Question: I have a simple C# GUI which has a button on it. When clicking on the button, a C++ DLL is called and some computations are done inside C++ DLL.
The C# GUI (executable) imports a C++ DLL like this:
'''
class Call_Link_DLL
{
[DllImport(@"Link_DLL.dll", EntryPoint = "OPS_Link_LoadFDD")]
public static extern System.IntPtr OPS_Link_LoadFDD([In,Out,MarshalAs(UnmanagedType.LPStr)] string char_Ptr_octave_bin_dir);
}
SystemIntPtr_ReturnedByDLL = Call_Link_DLL.OPS_Link_LoadFDD(char_Ptr_octave_bin_dir);
'''
Inside C++ DLL I'm allocating a pointer to a class object like this:
'''
FDD*FDD_Ptr_Object=new FDD();
'''
When C++ DLL is done with its calculations, the pointer is de-allocated like this:
'''
delete FDD_Ptr_Object;//de-allocating makes C# executable (GUI) not able to re-execute without having to close GUI!
'''
But the problem is that: when I click on the GUI button for the 1st time, C++ DLL runs and generates results. But for the 2nd time when I click on the GUI button, the program crashes. I have to close GUI and click on GUI button again to re-execute. The confusing point is that when I comment out the de-allocation line ('delete FDD_Ptr_Object;'), the GUI works perfect when I push the GUI button for the 2nd time, 3rd time and so on. I was wondering if anybody ran into such a problem. Thanks.
EDIT: I post all the details here:
The following is a simple GUI developed with C#. It has one button, when clicking on the button a C++ DLL (named Link_DLL.dll) would be called.

The following is the code in C# for importing a C++ DLL named Link_DLL.dll:
'''
using System;
using System.Collections.Generic;
using System.Linq;
using System.Text;
using System.Runtime.InteropServices;
namespace GUI_Call_Link_DLL
{
class Call_Link_DLL
{
[DllImport(@"Link_DLL.dll", EntryPoint = "OPS_Link_LoadFDD")]
public static extern System.IntPtr OPS_Link_LoadFDD([In,Out,MarshalAs(UnmanagedType.LPStr)] string char_Ptr_octave_bin_dir);
[DllImport(@"Link_DLL.dll", EntryPoint = "OPS_Link_RunFDD_getFreqDomainResults")]
public static extern System.IntPtr OPS_Link_RunFDD_getFreqDomainResults([In, Out, MarshalAs(UnmanagedType.LPStr)] string char_Address, [In, Out, MarshalAs(UnmanagedType.I4)]int int_NumChann, [In, Out, MarshalAs(UnmanagedType.I4)]int int_SamplingFreq);
[DllImport(@"Link_DLL.dll", EntryPoint = "OPS_Link_feedFDD_setNaturalFreqSelectedByUser")]
public static extern System.IntPtr OPS_Link_feedFDD_setNaturalFreqSelectedByUser([In, Out, MarshalAs(UnmanagedType.LPStr)]string char_Address_File_naturalFreqSelectedByUser);
[DllImport(@"Link_DLL.dll", EntryPoint = "OPS_Link_RunFDD_getModeShapesResults")]
public static extern System.IntPtr OPS_Link_RunFDD_getModeShapesResults();
[DllImport(@"Link_DLL.dll", EntryPoint = "OPS_Link_UnloadFDD")]
public static extern System.IntPtr OPS_Link_UnloadFDD();
}
}
'''
The code inside C# to call Link_DLL.dll when button is clicked:
'''
using System;
using System.Collections.Generic;
using System.ComponentModel;
using System.Data;
using System.Drawing;
using System.Linq;
using System.Text;
using System.Windows.Forms;
using System.Runtime.InteropServices;
namespace GUI_Call_Link_DLL
{
public partial class Form1 : Form
{
public Form1()
{
InitializeComponent();
}
private void button1_Click(object sender, EventArgs e)
{
//you can copy "Octave-3.6.1" folder and subfolders anywhere you want and give binary path here:
string char_Ptr_octave_bin_dir = @"C:\Software\Octave-3.6.1in";
string char_Address = openFileDialog1.FileName;
int int_NumChann = int.Parse(textBox1.Text);
int int_SamplingFreq = int.Parse(textBox2.Text);
string char_Address_File_naturalFreqSelectedByUser = "FDD_TEMP_naturalFreqSelectedByUser.txt";
System.IntPtr SystemIntPtr_ReturnedByDLL;//char* returned by DLL
string string_ReturnedByDLL = "Good";//convert to string the char* returned by DLL
try
{
SystemIntPtr_ReturnedByDLL = Call_Link_DLL.OPS_Link_LoadFDD(char_Ptr_octave_bin_dir);
string_ReturnedByDLL = Marshal.PtrToStringAnsi(SystemIntPtr_ReturnedByDLL);
if (string_ReturnedByDLL != "Good") { throw new Exception(); }
SystemIntPtr_ReturnedByDLL = Call_Link_DLL.OPS_Link_RunFDD_getFreqDomainResults(char_Address, int_NumChann, int_SamplingFreq);
string_ReturnedByDLL = Marshal.PtrToStringAnsi(SystemIntPtr_ReturnedByDLL);
if (string_ReturnedByDLL != "Good") { throw new Exception(); }
SystemIntPtr_ReturnedByDLL = Call_Link_DLL.OPS_Link_feedFDD_setNaturalFreqSelectedByUser(char_Address_File_naturalFreqSelectedByUser);
string_ReturnedByDLL = Marshal.PtrToStringAnsi(SystemIntPtr_ReturnedByDLL);
if (string_ReturnedByDLL != "Good") { throw new Exception(); }
SystemIntPtr_ReturnedByDLL = Call_Link_DLL.OPS_Link_RunFDD_getModeShapesResults();
string_ReturnedByDLL = Marshal.PtrToStringAnsi(SystemIntPtr_ReturnedByDLL);
if (string_ReturnedByDLL != "Good") { throw new Exception(); }
SystemIntPtr_ReturnedByDLL = Call_Link_DLL.OPS_Link_UnloadFDD();
string_ReturnedByDLL = Marshal.PtrToStringAnsi(SystemIntPtr_ReturnedByDLL);
if (string_ReturnedByDLL != "Good") { throw new Exception(); }
}
catch (Exception) { MessageBox.Show(string_ReturnedByDLL); }
}
private void button2_Click(object sender, EventArgs e)
{
//show dialog and get result
DialogResult DialogResult_Object = openFileDialog1.ShowDialog();
}
private void textBox1_TextChanged(object sender, EventArgs e)
{
}
private void textBox2_TextChanged(object sender, EventArgs e)
{
}
private void textBox3_TextChanged(object sender, EventArgs e)
{
}
}
}
'''
The C++ code in Link_DLL.dll is this:
'''
#include "Link.h"
//Declare handle to FDD_DLL
//This handle is declared within namespace to be accessible from within any function
namespace namespace_top_of_Link{
HINSTANCE hDLL=NULL;
}
//Exported function to be called by executable (C# or C++)
//To load FDD_DLL
//To add dependencies directories to search path
//Dependencies path is determined by executable
extern "C" __declspec(dllexport)
char* OPS_Link_LoadFDD(char* char_Ptr_octave_bin_dir){
try{
std::string string_octave_bin_dir = std::string(char_Ptr_octave_bin_dir);//convert char* to std::string
std::wstring wstring_octave_bin_dir = std::wstring(string_octave_bin_dir.begin(), string_octave_bin_dir.end());// convert std::string to std::wstring
SetDllDirectory(wstring_octave_bin_dir.c_str());
//SetDllDirectory((LPCWSTR)L"C:\Software\Octave-3.6.1\bin\");
namespace_top_of_Link::hDLL=LoadLibrary((LPCWSTR)L"FDD_DLL.dll");
if(namespace_top_of_Link::hDLL==NULL){
throw "FDD DLL or dependencies could not be loaded";
}
}
catch(char*char_Ptr_Exception){
return char_Ptr_Exception;
}
return "Good";
}
//Exported function to be called by executable (C# or C++)
//To run FDD_DLL
//FDD_DLL returns results inside text files
//Results are frequencies and corresponding singular values
extern "C" __declspec(dllexport)
char* OPS_Link_RunFDD_getFreqDomainResults(char* char_Address,int int_NumChann,int int_SamplingFreq){
try{
typedef void (*Ptr_OPS_FDD_getFreqDomainResults)(char*, int, int);
Ptr_OPS_FDD_getFreqDomainResults Ptr_OPS_FDD_getFreqDomainResults_Object=
(Ptr_OPS_FDD_getFreqDomainResults)GetProcAddress(namespace_top_of_Link::hDLL,"OPS_FDD_getFreqDomainResults");
Ptr_OPS_FDD_getFreqDomainResults_Object(char_Address, int_NumChann, int_SamplingFreq);
}
catch(char*char_Ptr_Exception){
return char_Ptr_Exception;
}
return "Good";
}
//Exported function to be called by executable (C# or C++)
//To pass user-selected natural frequencies to FDD_DLL
//User-selected natural frequencies should be inside a text file
//Address of text file is passed to FDD_DLL
extern "C" __declspec(dllexport)
char* OPS_Link_feedFDD_setNaturalFreqSelectedByUser(const char* char_Address_File_naturalFreqSelectedByUser){
try{
typedef void (*Ptr_OPS_FDD_setNaturalFreqSelectedByUser)(const char*);
Ptr_OPS_FDD_setNaturalFreqSelectedByUser Ptr_OPS_FDD_setNaturalFreqSelectedByUser_Object;
Ptr_OPS_FDD_setNaturalFreqSelectedByUser_Object=
(Ptr_OPS_FDD_setNaturalFreqSelectedByUser)GetProcAddress(namespace_top_of_Link::hDLL,"OPS_FDD_setNaturalFreqSelectedByUser");
Ptr_OPS_FDD_setNaturalFreqSelectedByUser_Object(char_Address_File_naturalFreqSelectedByUser);
}
catch(char*char_Ptr_Exception){
return char_Ptr_Exception;
}
return "Good";
}
//Exported function to be called by executable (C# or C++)
//To run FDD_DLL
//FDD_DLL returns results inside text files
//Results are mode shapes at user-selected natural frequencies
extern "C" __declspec(dllexport)
char* OPS_Link_RunFDD_getModeShapesResults(){
try{
typedef void (*Ptr_OPS_FDD_getModeShapesResults)();
Ptr_OPS_FDD_getModeShapesResults Ptr_OPS_FDD_getModeShapesResults_Object=
(Ptr_OPS_FDD_getModeShapesResults)GetProcAddress(namespace_top_of_Link::hDLL,"OPS_FDD_getModeShapesResults");
Ptr_OPS_FDD_getModeShapesResults_Object();
}
catch(char* char_Ptr_Exception){
return char_Ptr_Exception;
}
return "Good";
}
//Exported function to be called by executable (C# or C++)
//To unload FDD_DLL
extern "C" __declspec(dllexport)
char* OPS_Link_UnloadFDD(){
try{
if(FreeLibrary(namespace_top_of_Link::hDLL)==0){//If function can not free, return value is zero
throw "FDD DLL could not be unloaded";
}
}
catch(char* char_Ptr_Exception){
return char_Ptr_Exception;
}
return "Good";
}
'''
Actually Link_DLL.dll is loading another C++ DLL named FDD_DLL.dll, the C++ code in FDD_DLL.dll is this:
'''
#include "FDD.h"
//Declare object of FDD class
//FDD object is declared within namespace to be accessible from within any function
//FDD object pointer will be de-allocated (delete) when done with it
namespace namespace_top_of_FDD{
FDD*FDD_Ptr_Object=new FDD();
}
//Exported function to be called by Link_DLL
//To initialize FDD object
//To run FDD object methods
//FDD object methods will return results inside text file
//Results are frequencies and corresponding singular values
extern "C" __declspec(dllexport)
void OPS_FDD_getFreqDomainResults(char* char_Address,int int_NumChann,int int_SamplingFreq){
namespace_top_of_FDD::FDD_Ptr_Object->m_char_Address=char_Address;
namespace_top_of_FDD::FDD_Ptr_Object->m_int_NumChann=int_NumChann;
namespace_top_of_FDD::FDD_Ptr_Object->m_int_SamplingFreq=int_SamplingFreq;
namespace_top_of_FDD::FDD_Ptr_Object->getMatrixOfChannels();
namespace_top_of_FDD::FDD_Ptr_Object->getCPSD();
namespace_top_of_FDD::FDD_Ptr_Object->getSVD();
namespace_top_of_FDD::FDD_Ptr_Object->getFreqDomainResultsPrinted();
namespace_top_of_FDD::FDD_Ptr_Object->getFreqPlot();
}
//Exported function to be called by Link_DLL
//To pass user-selected natural frequencies from Link_DLL to FDD_DLL
//User-selected natural frequencies should be inside a text file
//Address of text file is passed
//FDD_DLL would read text file
extern "C" __declspec(dllexport)
void OPS_FDD_setNaturalFreqSelectedByUser(const char* char_Address_File_naturalFreqSelectedByUser){
namespace_top_of_FDD::FDD_Ptr_Object->getNaturalFreqValue(char_Address_File_naturalFreqSelectedByUser);
}
//Exported function to be called by Link_DLL
//To run FDD object methods
//FDD object methods will return results inside text files
//Results are mode shapes at user-selected natural frequencies
//Finally FDD object pointer will be de-allocated (delete)
extern "C" __declspec(dllexport)
void OPS_FDD_getModeShapesResults(){
namespace_top_of_FDD::FDD_Ptr_Object->get_NaturalFreqIndex_from_NaturalFreqValue();
namespace_top_of_FDD::FDD_Ptr_Object->getRealModesFromComplexModesAtNaturalFreq();
namespace_top_of_FDD::FDD_Ptr_Object->getModeShapesNormalized();
namespace_top_of_FDD::FDD_Ptr_Object->getModeShapesPrinted();
//namespace_top_of_FDD::FDD_Ptr_Object->getModesPlot();
namespace_top_of_FDD::FDD_Ptr_Object->getNormalizedModesPlot();
//namespace_top_of_FDD::FDD_Ptr_Object->getNormalizedModesPlotAtSinglePlot();
namespace_top_of_FDD::FDD_Ptr_Object->~FDD();
//delete namespace_top_of_FDD::FDD_Ptr_Object;//de-allocating makes C# executable (GUI) not able to re-execute without having to close GUI!
//namespace_top_of_FDD::FDD_Ptr_Object=NULL;
}
FDD::FDD()
:m_char_Address(""),m_int_NumChann(0),m_int_SamplingFreq(0)
{
}
FDD::~FDD(){
}
// The rest of the C++ code inside FDD_DLL.dll is just implementation of methods of FDD class...
'''
As can be seen, there is this line "'delete namespace_top_of_FDD::FDD_Ptr_Object;'" in FDD_DLL.dll, when I comment out that line, the button of C# GUI can be clicked several times, but when I un-comment that line, the button of C# GUI works when clicked for the 1st time, but for the 2nd time the program crashes.. Please let me know if you have any idea...
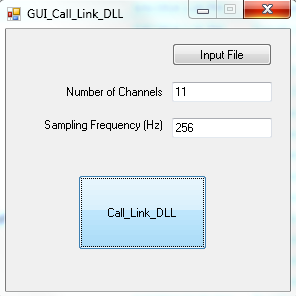
Answer: The problem is solved now:
As AlexD mentioned, the problem was double destruction of an object. I had these statements in my code:
'''
namespace_top_of_FDD::FDD_Ptr_Object->~FDD();
delete namespace_top_of_FDD::FDD_Ptr_Object;
namespace_top_of_FDD::FDD_Ptr_Object=NULL;
'''
The problem was that, explicit call to destructor with 'namespace_top_of_FDD::FDD_Ptr_Object->~FDD();' and de-allocation with 'delete namespace_top_of_FDD::FDD_Ptr_Object;' were conflicting with each other. The explicit call to object destructor in many cases. The solution was to remove the explicit call to object destructor, so now I just need to de-allocate:
'''
delete namespace_top_of_FDD::FDD_Ptr_Object;
namespace_top_of_FDD::FDD_Ptr_Object=NULL;
'''
Now the code works perfect.